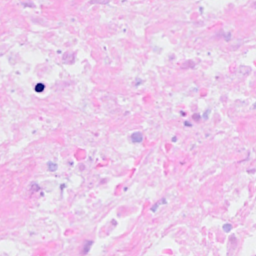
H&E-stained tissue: Breast